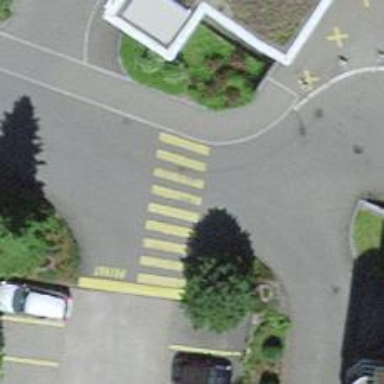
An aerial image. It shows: Uncontrolled zebra crossing on the road.